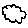
Label: cloud